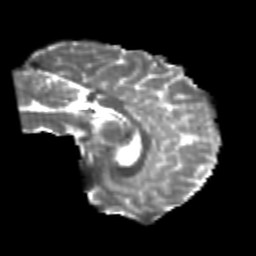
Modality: T2w
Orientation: sagittal
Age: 23
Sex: male
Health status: healthy
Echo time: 0.074 s